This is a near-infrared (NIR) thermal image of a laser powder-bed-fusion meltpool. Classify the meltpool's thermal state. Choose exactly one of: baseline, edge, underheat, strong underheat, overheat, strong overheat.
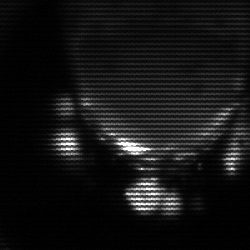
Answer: baseline